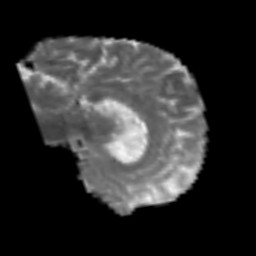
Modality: MD
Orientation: sagittal
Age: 43
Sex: male
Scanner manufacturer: siemens
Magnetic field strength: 3 T
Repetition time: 6.1 s
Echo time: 0.101 s